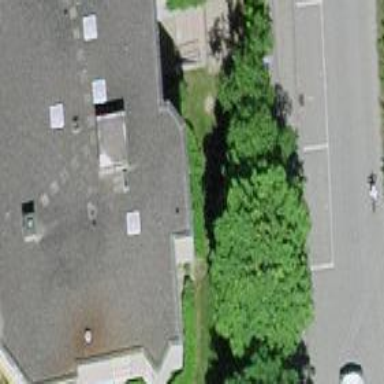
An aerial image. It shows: Residential building.